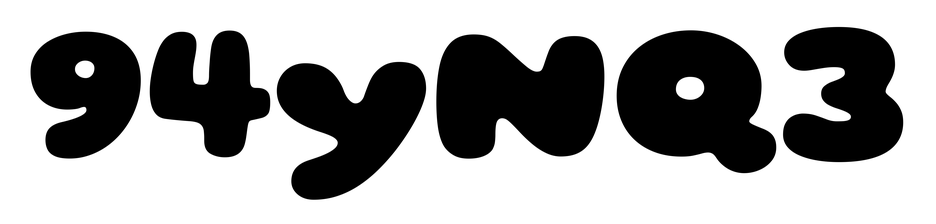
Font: Gluten_Black